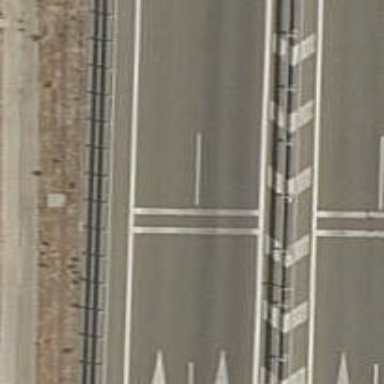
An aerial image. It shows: Traffic calming measure in place: rumble strips.